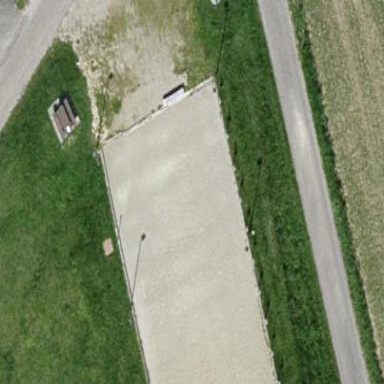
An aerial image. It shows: Boules pitch in the leisure land area.